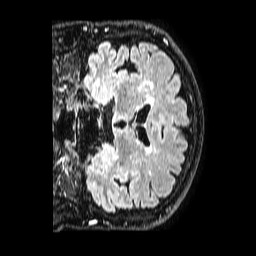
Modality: FLAIR
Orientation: coronal
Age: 61
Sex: male
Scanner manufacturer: philips
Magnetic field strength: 1.5 T
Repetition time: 4.8 s
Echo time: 0.3 s